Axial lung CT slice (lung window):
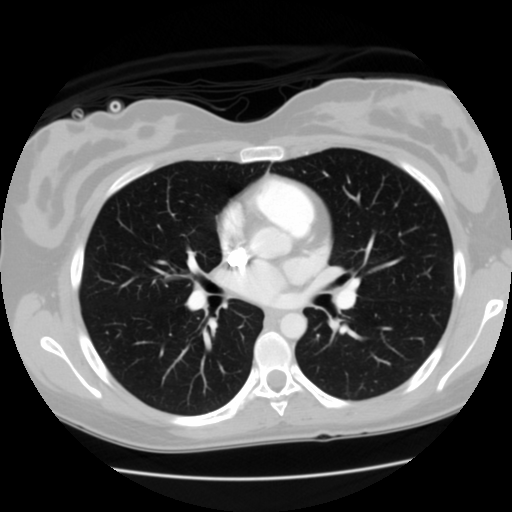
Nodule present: no